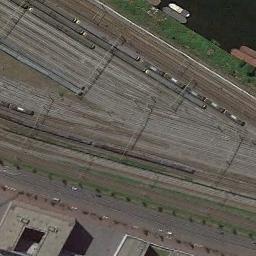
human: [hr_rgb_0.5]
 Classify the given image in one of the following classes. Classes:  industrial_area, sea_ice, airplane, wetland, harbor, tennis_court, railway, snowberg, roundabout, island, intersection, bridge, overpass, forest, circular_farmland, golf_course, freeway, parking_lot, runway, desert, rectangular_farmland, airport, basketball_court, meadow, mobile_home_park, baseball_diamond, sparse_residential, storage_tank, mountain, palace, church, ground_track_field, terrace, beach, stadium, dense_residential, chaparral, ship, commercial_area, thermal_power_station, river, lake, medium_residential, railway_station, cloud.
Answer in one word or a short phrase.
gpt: railway